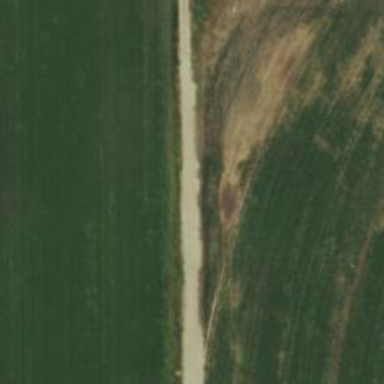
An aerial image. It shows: Unclassified road.